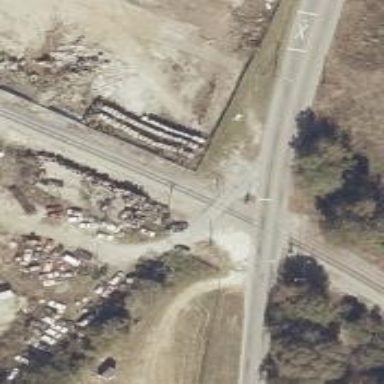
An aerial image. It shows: Level crossing along the railway.